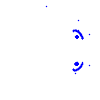
Particle: proton